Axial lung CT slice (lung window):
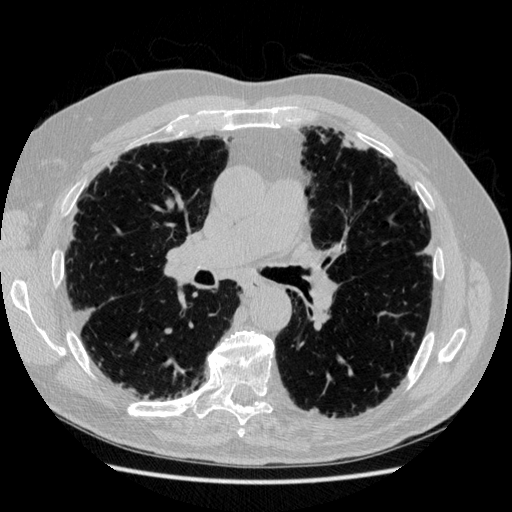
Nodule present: no